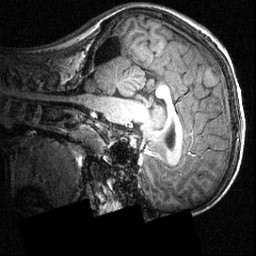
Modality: T1w
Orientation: sagittal
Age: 16
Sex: male
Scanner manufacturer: siemens
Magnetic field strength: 3.951 T
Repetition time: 1.5 s
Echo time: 0.00335 s